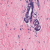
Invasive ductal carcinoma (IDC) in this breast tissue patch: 0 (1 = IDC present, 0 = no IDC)